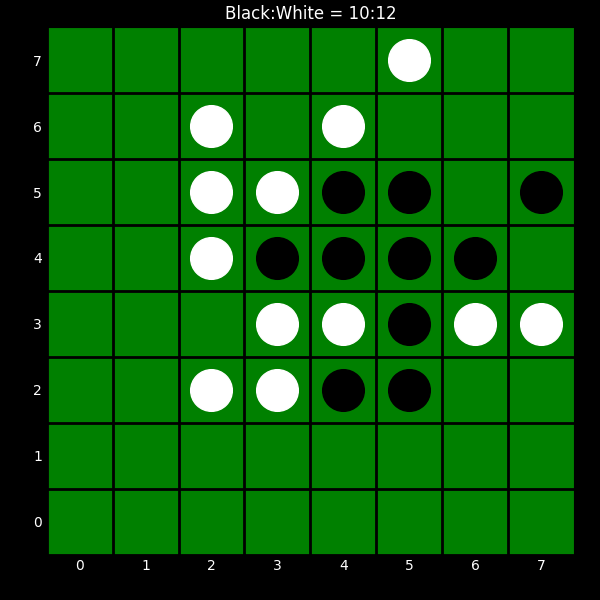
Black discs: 10
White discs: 12